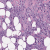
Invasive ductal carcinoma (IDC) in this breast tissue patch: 0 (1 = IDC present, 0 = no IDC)